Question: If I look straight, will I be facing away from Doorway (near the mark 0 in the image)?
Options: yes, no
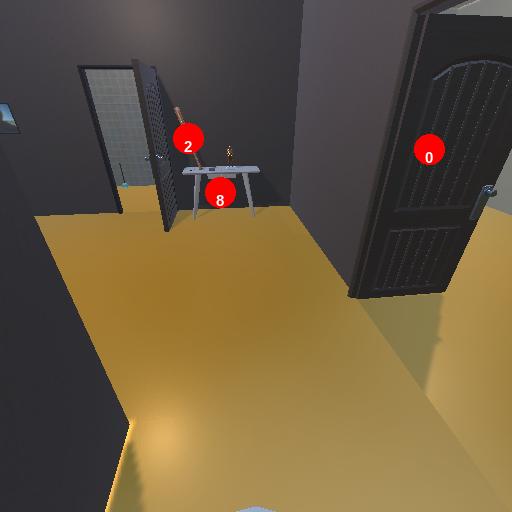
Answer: yes